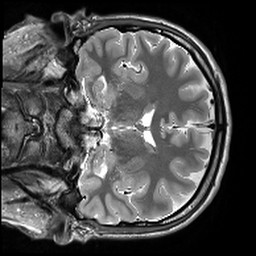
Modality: T2w
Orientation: coronal
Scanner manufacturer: siemens
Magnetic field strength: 3 T
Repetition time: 10.64 s
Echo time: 0.05 s